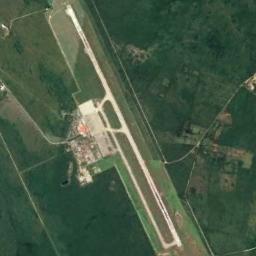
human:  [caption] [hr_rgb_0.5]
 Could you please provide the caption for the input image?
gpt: An airport with a runway on the lawn and some buildings beside .

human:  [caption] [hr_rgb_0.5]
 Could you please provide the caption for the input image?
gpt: The airport is divided into two triangular areas by several runways .

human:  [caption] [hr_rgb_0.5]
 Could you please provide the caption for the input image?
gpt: There is an airport in the middle of the field .

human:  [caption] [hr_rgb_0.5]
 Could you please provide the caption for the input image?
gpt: A runway at the airport is surrounded by a green farmland with several airport houses next to the runway .

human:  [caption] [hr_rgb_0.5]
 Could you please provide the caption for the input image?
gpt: The airport is in the valley .